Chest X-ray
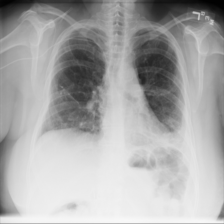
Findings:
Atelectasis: negative
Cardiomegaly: negative
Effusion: negative
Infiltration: negative
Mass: negative
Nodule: negative
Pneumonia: negative
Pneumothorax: negative
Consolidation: negative
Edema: negative
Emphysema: negative
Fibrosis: negative
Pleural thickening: negative
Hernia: negative